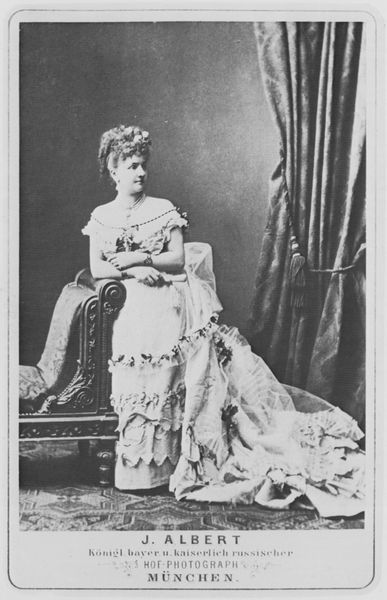
Titel: Der letzte Schrei, der "cul de Paris"
Künstler: Joseph Albert
Standort: München
Institution: Stadtmuseum, Graphische Sammlung
Schlagwörter: kopf, meer, schatten, weiß, bäume, grün, menschen, see, sitzen, ufer, ausschnitt, blumen, braun, frau, frisur, grau, haar, hell, hintergrund, holz, hut, kleid, licht, profil, schwarz, stuhl, dame, fächer, mode, muster, ornament, schleife, teppich, alt, blond, wand, arme, falten, lang, rahmen, spitze, bild, bildnis, hände, möbel, portrait, porträt, rückenlehne, vorhang, boden, haare, kostüm, schnur, stehend, spitzen, locken, seide, turm, kopfbedeckung, schleppe, küste, schrift, sofa, lehne, kette, füsse, inszenierung, staffage, braut, gefaltet, polster, atelier, uhr, hochgesteckt, stuck, stufen, kordel, faltenwurf, hochsteckfrisur, couch, rüschen, canapee, chaiselonge, foto, fotografie, photographie, schulterfrei, gestützt, diwan, bayern, münchen, schnitt, schwarz weiss, fliesen, buchseite, photo, liege, biedermeier, drappiert, armband, halbprofil, voluten, portät, hochfrisur, hochzeit, königin, bommel, volute, volant, quast, chaiselongue, ottomane, vorhand, graustufen, fotographie, lehnend, perser, aufnahme, verzierungen, gedrechselt, geschnitzt, ballkleid, decollté, studio, perserteppich, beschriftet, geschmückt, fotografir, aufgesteckt, albert, portäit, hochzeitskleid, ausladend, fotograafie, kanapee, fotograf, recamier, inszeniert, fotoatelier, buster, carte visite, chaisselonge, drappieren, fotograph, galakleid, j. albert, johann albert, schulterfreies kleid, weggewandt, joseph albert, josef albert, photograph, 1850, j, alberg, #weiss, lehne#, amrband, chaieselonge, quaddel